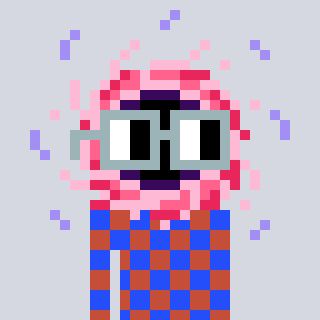
a pixel art character with square dark gray glasses, a blackhole-shaped head and a rust-colored body on a cool background